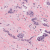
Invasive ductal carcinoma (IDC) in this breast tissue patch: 1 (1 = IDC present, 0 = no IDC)